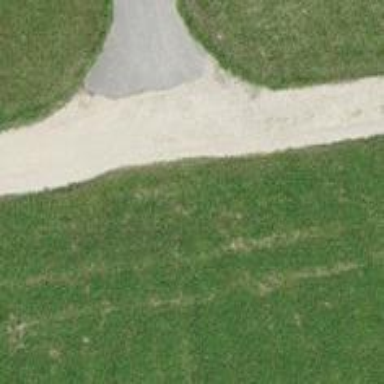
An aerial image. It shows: Track with fine gravel surface. The track type is grade 1.